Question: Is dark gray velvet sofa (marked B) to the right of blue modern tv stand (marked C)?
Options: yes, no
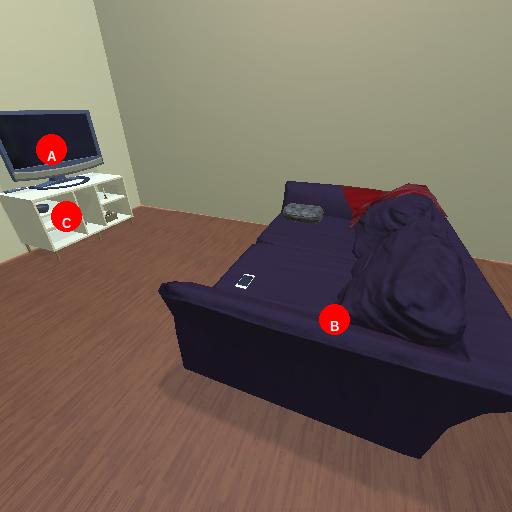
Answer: yes